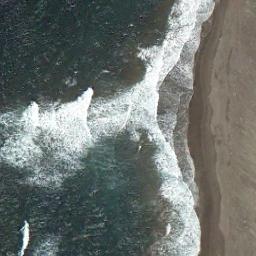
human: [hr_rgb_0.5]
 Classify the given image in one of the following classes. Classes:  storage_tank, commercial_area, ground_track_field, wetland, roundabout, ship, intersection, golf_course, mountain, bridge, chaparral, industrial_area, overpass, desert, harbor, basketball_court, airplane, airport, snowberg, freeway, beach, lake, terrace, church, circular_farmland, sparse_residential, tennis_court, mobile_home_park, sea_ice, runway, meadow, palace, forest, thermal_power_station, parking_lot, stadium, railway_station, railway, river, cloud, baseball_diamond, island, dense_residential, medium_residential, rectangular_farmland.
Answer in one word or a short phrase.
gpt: beach